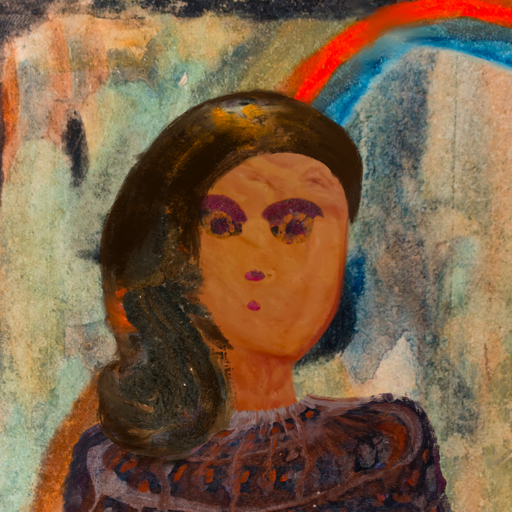
Background: Childish, Head And Neck Front: Pious_Lady, Face Front: Doll, Bust: Hypocrite, Hair Front: Gypsy_Queen, Head Accessory: Blank, Second Necklace: Blank, Necklace: Blank, Baby: Blank